Question: I have a requirement to display a 'UIProgressBar' in 'UITableviewCell' while streaming an audio clip.
I tried running a 'NSTimer' and then trying to update the progress view, but its not working. This is my code. Please let me know whats wrong with this approach.
'''
self.timer = [NSTimer scheduledTimerWithTimeInterval:0.25
target:self
selector:@selector(updatePlayProgress)
userInfo:nil
repeats:YES];
'''
'''
- (void)updatePlayProgress {
AppDelegate *appDelegate = (AppDelegate *)[[UIApplication sharedApplication] delegate];
NSLog(@"Duration %f", appDelegate.moviePlayer.duration);
NSLog(@"Current time %f", appDelegate.moviePlayer.currentPlaybackTime);
float timeLeft = appDelegate.moviePlayer.currentPlaybackTime/appDelegate.moviePlayer.duration;
// upate the UIProgress
NSIndexPath *indexPath = [NSIndexPath indexPathForRow:playingIndex inSection:0];
FeedCell *cell = (FeedCell*)[self tableView:self.tblView cellForRowAtIndexPath:indexPath];
NSLog(@"Time left %f", timeLeft);
cell.progressPlay.progress = 0.5;
[cell.progressPlay setNeedsDisplay];
}
'''
'''
fCell.progressPlay.alpha = 0.5;
fCell.progressPlay.tintColor = navigationBarColor;
[fCell.progressPlay setTransform:CGAffineTransformMakeScale(fCell.frame.size.width, fCell.frame.size.height)];
[fCell.progressPlay setHidden:NO];
return fCell;
'''
Output should be something similar to this

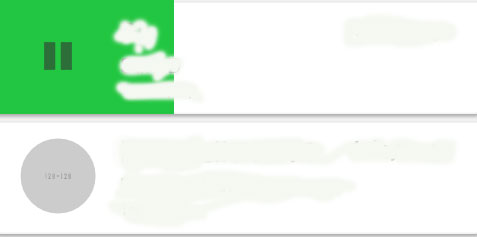
Answer: Eventually found the issue after almost 2 days :( :(
Error was in this line
'''
NSIndexPath *indexPath = [NSIndexPath indexPathForRow:playingIndex inSection:0];
FeedCell *cell = (FeedCell*)[self tableView:self.tblView cellForRowAtIndexPath:indexPath];
'''
'''
NSIndexPath *indexPath = [NSIndexPath indexPathForRow:playingIndex inSection:0];
FeedCell *cell = (FeedCell*)[self.tblView cellForRowAtIndexPath:indexPath];
'''